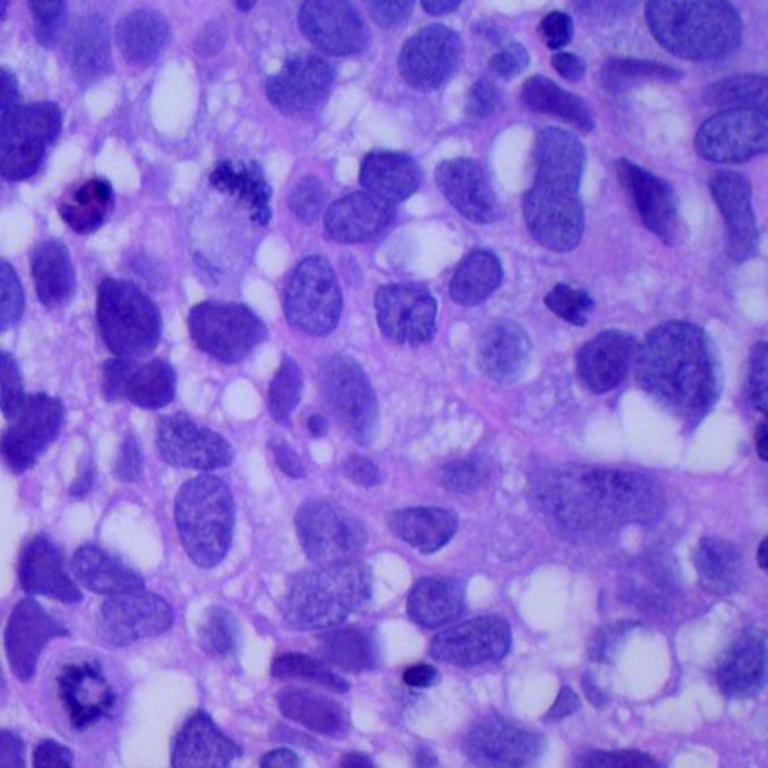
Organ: lung
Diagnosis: squamous carcinomas